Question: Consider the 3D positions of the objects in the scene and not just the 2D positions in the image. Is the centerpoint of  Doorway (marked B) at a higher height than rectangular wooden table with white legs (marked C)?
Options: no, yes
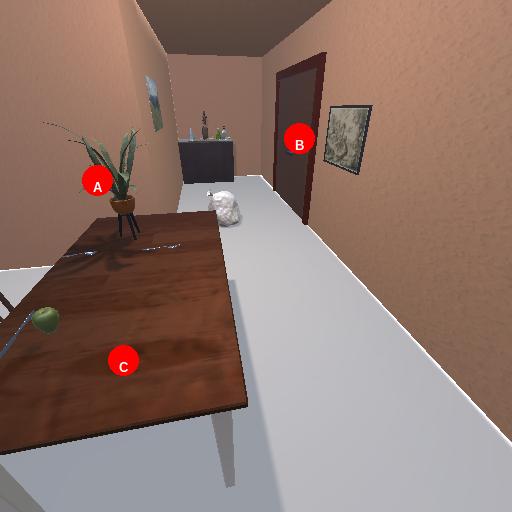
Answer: no